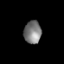
Tissue: lung
Cell type: Pericytes
Senescence score: 0.6305
Nuclear area (px): 387
Mean DAPI intensity: 122.842